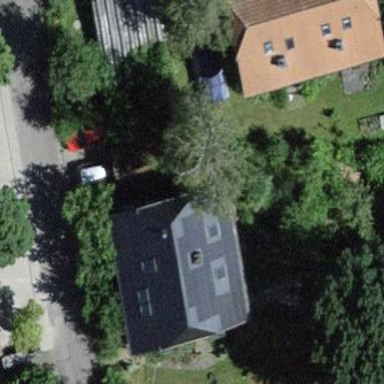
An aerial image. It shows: Residential building.